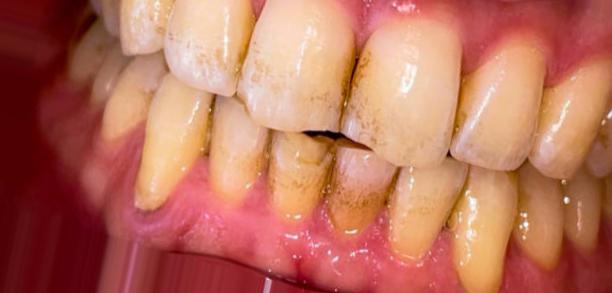
Condition: Tooth Discoloration